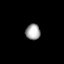
Tissue: lung
Cell type: Epithelial cells
Senescence score: 0.2367
Nuclear area (px): 227
Mean DAPI intensity: 165.819